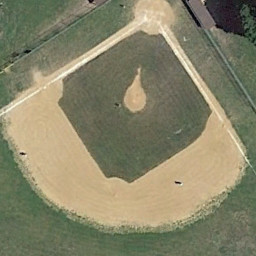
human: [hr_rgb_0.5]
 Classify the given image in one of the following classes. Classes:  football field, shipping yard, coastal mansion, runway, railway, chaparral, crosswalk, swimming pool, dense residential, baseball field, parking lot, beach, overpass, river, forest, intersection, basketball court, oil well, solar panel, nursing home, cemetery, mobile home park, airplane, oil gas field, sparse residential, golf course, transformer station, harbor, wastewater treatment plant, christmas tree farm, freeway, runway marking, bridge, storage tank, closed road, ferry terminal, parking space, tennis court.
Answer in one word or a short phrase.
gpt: baseball field